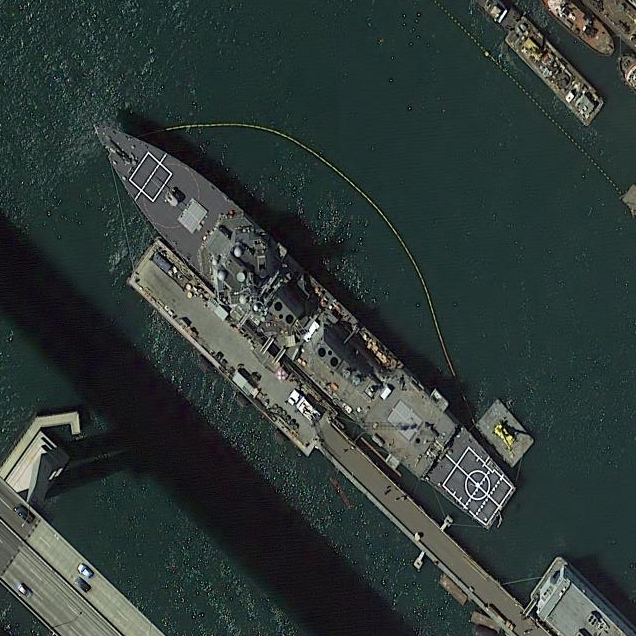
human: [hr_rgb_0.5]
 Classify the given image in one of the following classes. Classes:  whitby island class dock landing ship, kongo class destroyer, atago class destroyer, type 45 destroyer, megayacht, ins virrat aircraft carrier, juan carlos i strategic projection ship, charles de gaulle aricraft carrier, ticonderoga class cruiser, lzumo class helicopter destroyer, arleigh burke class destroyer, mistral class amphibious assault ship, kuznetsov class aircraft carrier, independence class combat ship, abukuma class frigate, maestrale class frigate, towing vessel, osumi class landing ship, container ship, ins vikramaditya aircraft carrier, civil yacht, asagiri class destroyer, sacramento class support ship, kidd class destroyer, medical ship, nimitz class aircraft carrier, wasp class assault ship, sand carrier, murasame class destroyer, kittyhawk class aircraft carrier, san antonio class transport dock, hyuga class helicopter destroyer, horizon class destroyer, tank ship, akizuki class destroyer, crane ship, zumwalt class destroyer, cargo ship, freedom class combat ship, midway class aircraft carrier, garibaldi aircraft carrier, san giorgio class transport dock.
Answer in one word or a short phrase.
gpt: Arleigh Burke class destroyer